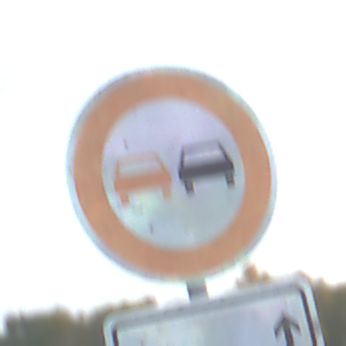
Verkehrszeichen: Ueberholverbot
Zusatzzeichen unten: LaengeEinerStrecke2
Umgebung: Outdoor, Nature
Tageszeit: SunriseSunset
Wetter: PartlyCloudy
Licht: Natural
Jahreszeit: NotSpecified
Kontrast: MediumContrast